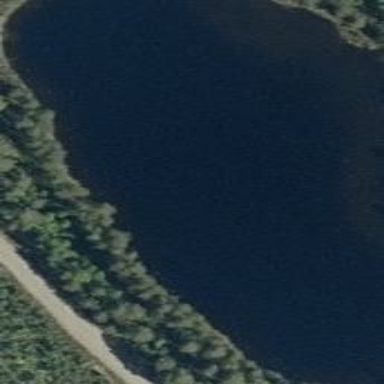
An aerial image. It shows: Lake with natural water.